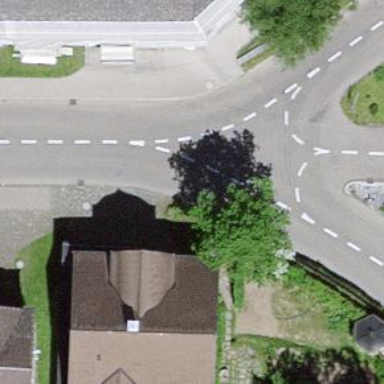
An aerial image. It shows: Kerb barrier.